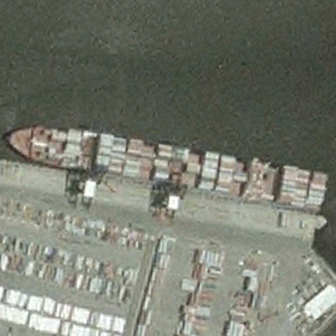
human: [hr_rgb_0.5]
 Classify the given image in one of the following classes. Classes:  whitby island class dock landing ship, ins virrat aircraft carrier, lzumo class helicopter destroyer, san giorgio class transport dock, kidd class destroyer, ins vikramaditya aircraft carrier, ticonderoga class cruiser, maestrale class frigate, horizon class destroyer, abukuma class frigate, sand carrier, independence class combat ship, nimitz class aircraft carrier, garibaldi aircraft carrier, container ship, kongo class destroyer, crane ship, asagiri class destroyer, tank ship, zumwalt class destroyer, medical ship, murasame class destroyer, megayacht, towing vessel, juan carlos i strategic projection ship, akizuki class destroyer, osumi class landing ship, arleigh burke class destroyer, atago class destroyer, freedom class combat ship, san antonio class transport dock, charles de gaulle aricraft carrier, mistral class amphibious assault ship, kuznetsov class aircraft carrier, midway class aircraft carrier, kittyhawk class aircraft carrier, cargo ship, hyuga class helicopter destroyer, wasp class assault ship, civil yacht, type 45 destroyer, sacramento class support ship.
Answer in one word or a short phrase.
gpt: Container ship